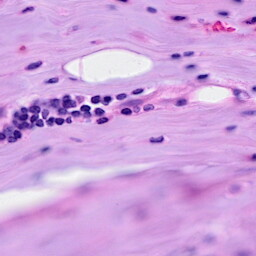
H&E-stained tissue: Breast